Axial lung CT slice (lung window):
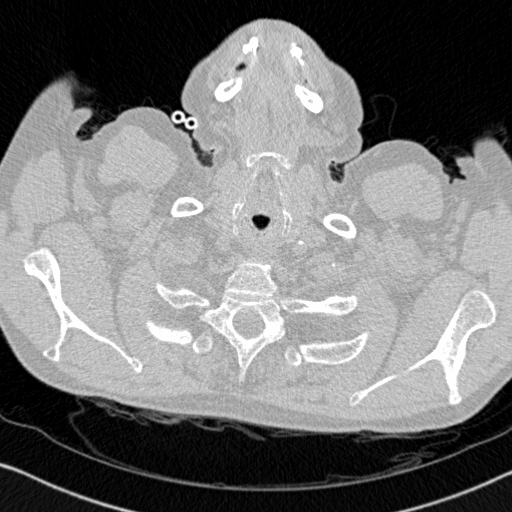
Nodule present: no